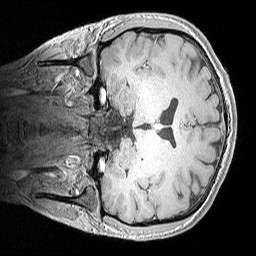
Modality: MP2RAGE
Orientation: coronal
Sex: male
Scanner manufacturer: siemens
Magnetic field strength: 3 T
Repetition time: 5 s
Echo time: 0.00292 s